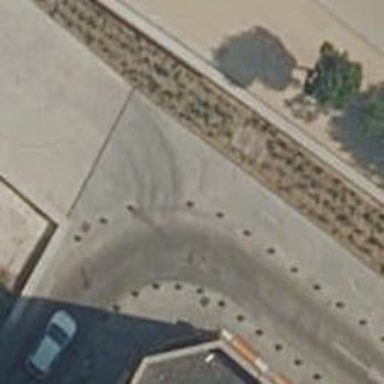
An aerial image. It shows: Paved sidewalk that serves as footway.